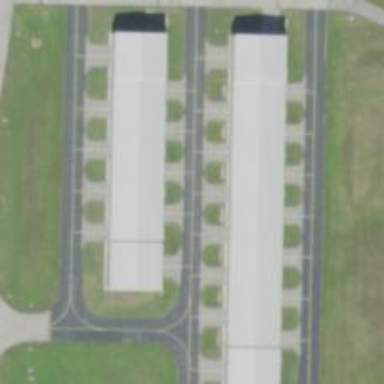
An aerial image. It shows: Image of taxiway at airport.